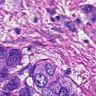
Metastatic tissue present: yes